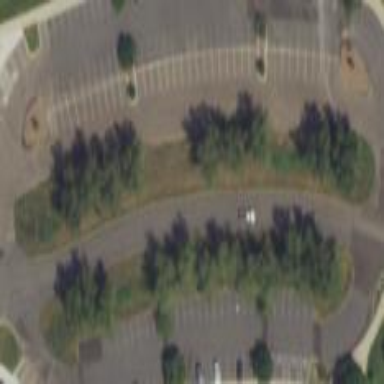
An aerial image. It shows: Parking aisle designated as service road.